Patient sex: M
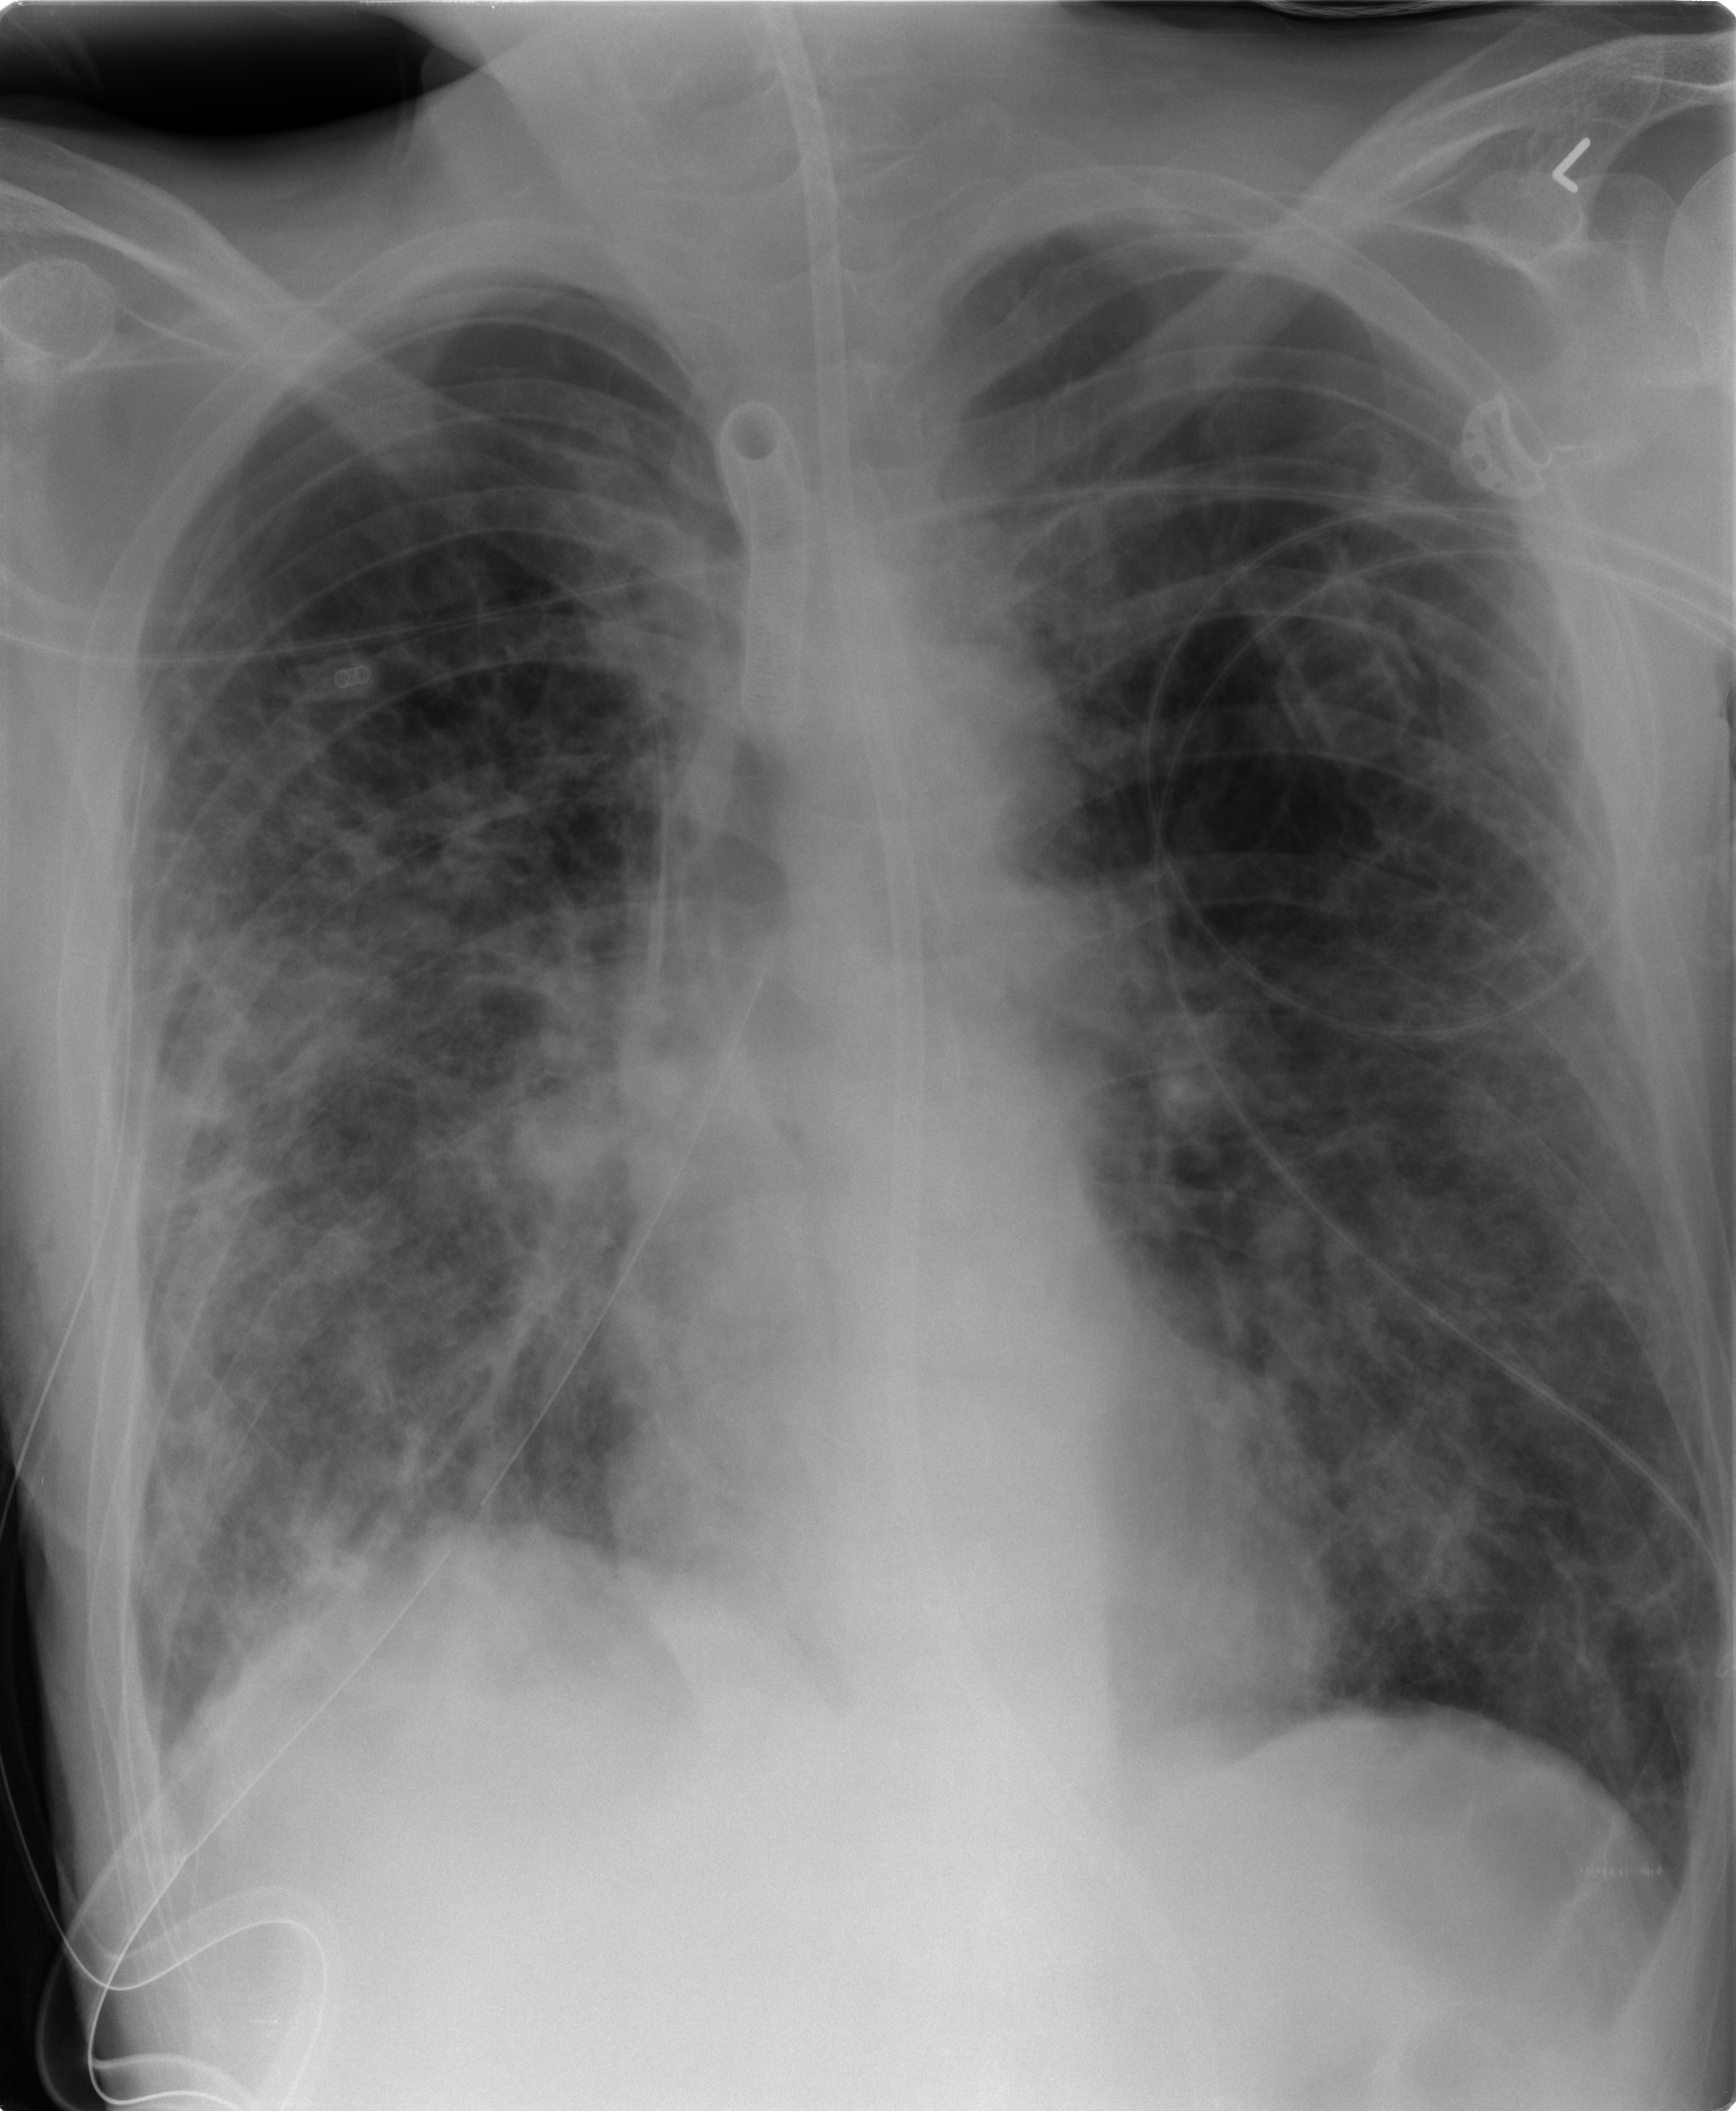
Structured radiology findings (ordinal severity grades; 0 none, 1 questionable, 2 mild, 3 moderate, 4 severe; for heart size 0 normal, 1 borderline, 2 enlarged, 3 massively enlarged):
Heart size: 0
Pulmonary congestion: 1
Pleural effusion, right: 0
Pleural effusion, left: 0
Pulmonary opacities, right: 3
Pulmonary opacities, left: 2
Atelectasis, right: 3
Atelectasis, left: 2